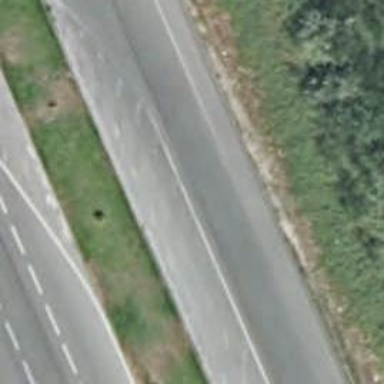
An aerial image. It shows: Tertiary road with asphalt surface.